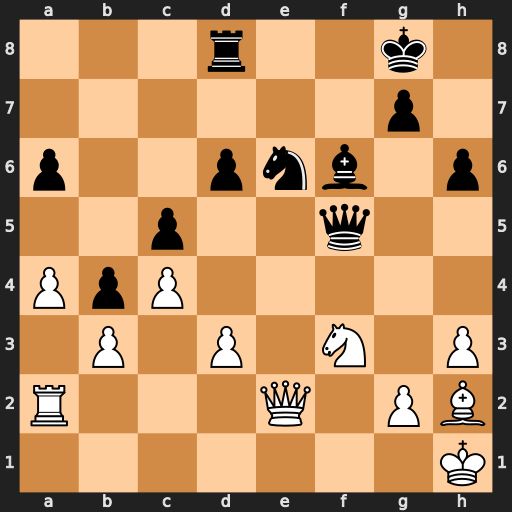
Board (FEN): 3r2k1/6p1/p2pnb1p/2p2q2/PpP5/1P1P1N1P/R3Q1PB/7K
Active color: w
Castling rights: -
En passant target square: -
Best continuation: g4 Qg6 Qxe6+